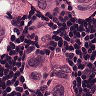
Metastatic tissue present: yes